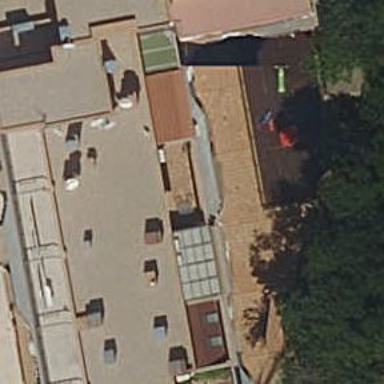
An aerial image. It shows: Part of building.